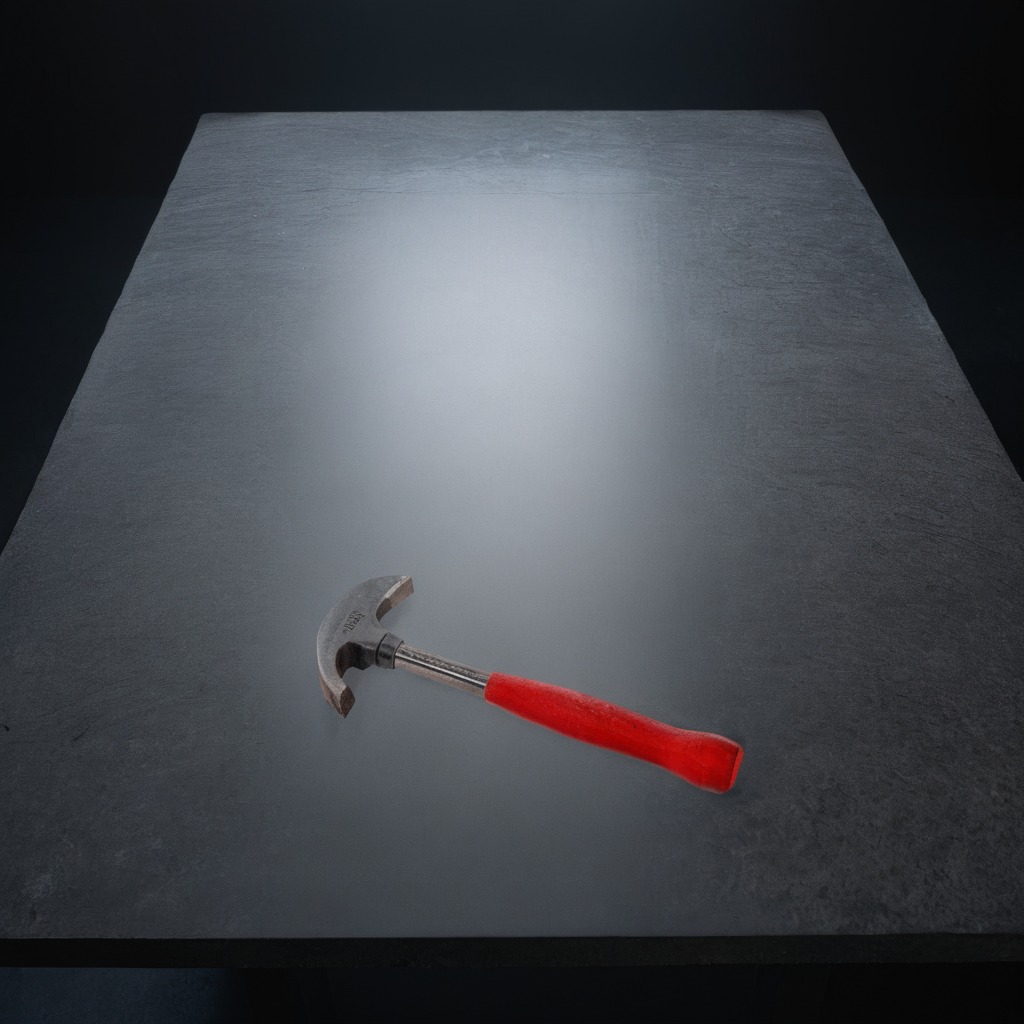
A hammer is lying on a clean granite table inside a workshop at night.